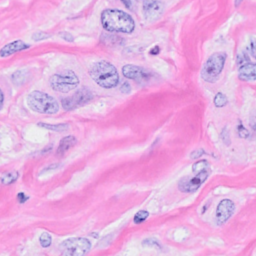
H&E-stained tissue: Breast